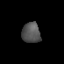
Tissue: prostate
Cell type: T cells
Senescence score: 0.3202
Nuclear area (px): 367
Mean DAPI intensity: 84.542